八年级 · 度量几何学
如图, 在第 1 个 $\triangle A_{1} B C$ 中, $\angle B=30^{\circ}, A_{1} B=C B$; 在边 $A_{1} B$ 上任取一点 $D$,

延长 $C A_{1}$ 到 $A_{2}$, 使 $A_{1} A_{2}=A_{1} D$, 得到第 2 个 $\triangle A_{1} A_{2} D$; 在边 $A_{2} D$ 上任取一点 $E$,

延长 $A_{1} A_{2}$ 到 $A_{3}$, 使 $A_{2} A_{3}=A_{2} E$, 得到第 3 个 $\triangle A_{2} A_{3} E, \cdots$ 按此做法继续下去,

则第 2021 个三角形中以 $A_{2021}$ 为顶点的底角度数是 ( )

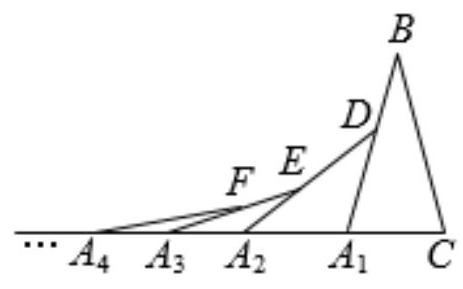
A. $\left(\frac{1}{2}\right)^{2020} \cdot 75^{\circ}$
B. $\left(\frac{1}{2}\right)^{2020} \cdot 65^{\circ}$
C. $\left(\frac{1}{2}\right)^{2021} \cdot 75^{\circ}$
D. $\left(\frac{1}{2}\right)^{2021} \cdot 65^{\circ}$
答案: A